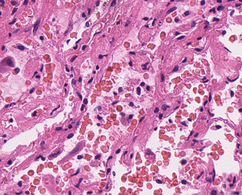
Tumor epithelial tissue: no
Tumor-associated stroma tissue: no
Normal tissue: yes